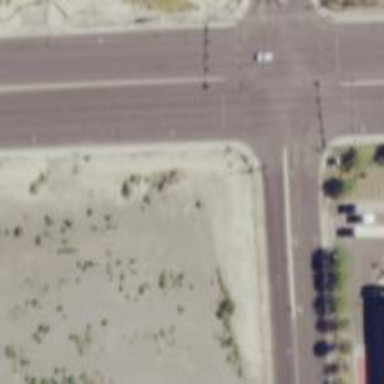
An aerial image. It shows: Solid stop line on the road marking.